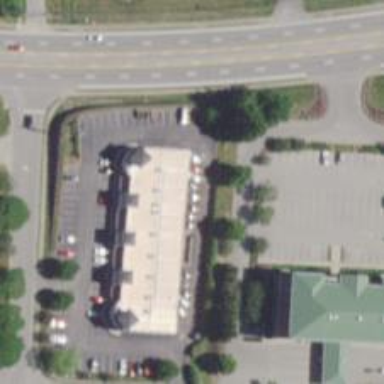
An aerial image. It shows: Healthcare clinic.